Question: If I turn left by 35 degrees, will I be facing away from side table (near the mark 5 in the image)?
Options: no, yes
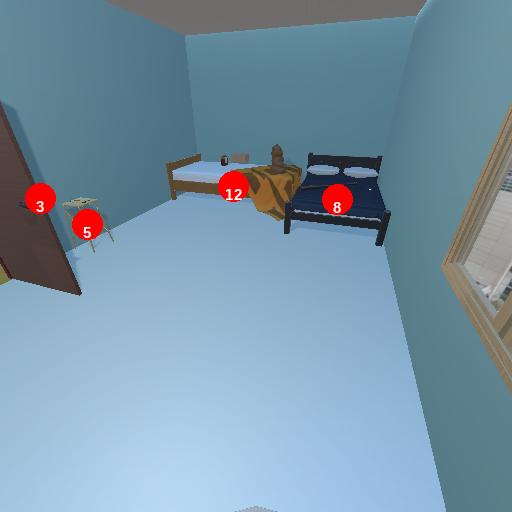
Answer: no